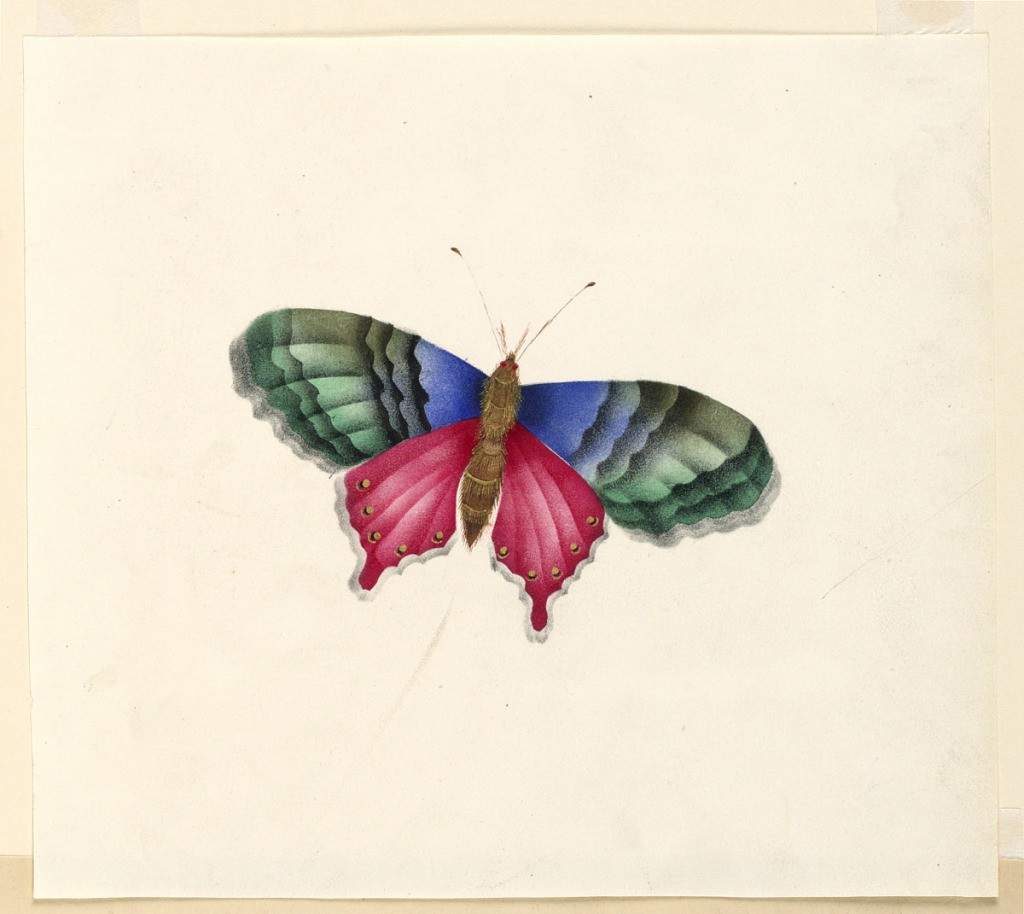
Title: Butterfly
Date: ca. 1830
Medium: Brush and watercolor on paper
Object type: Drawing
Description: Red, blue, green, and gold butterfly, shown as if in flight.